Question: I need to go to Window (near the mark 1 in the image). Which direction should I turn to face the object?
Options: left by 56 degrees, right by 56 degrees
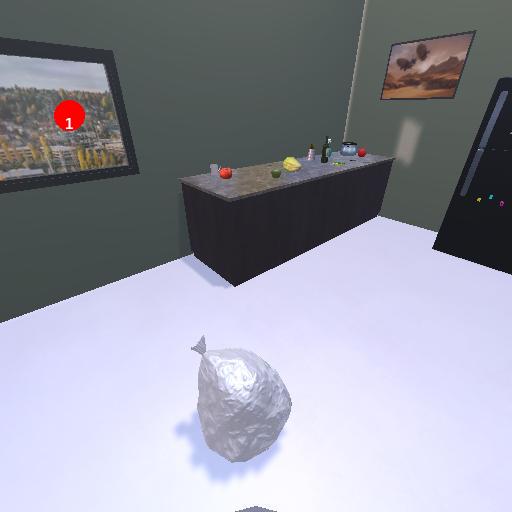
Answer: left by 56 degrees